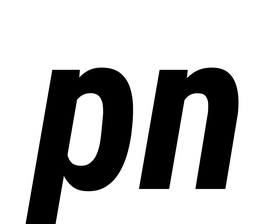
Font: Roboto-Italic_Condensed_Bold_Italic